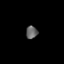
Tissue: skin
Cell type: Epithelial cells
Senescence score: 0.2601
Nuclear area (px): 143
Mean DAPI intensity: 101.028